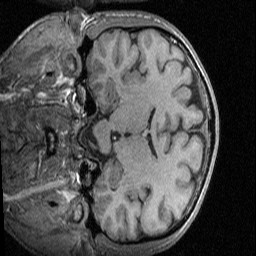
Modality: T1w
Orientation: coronal
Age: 49
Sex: male